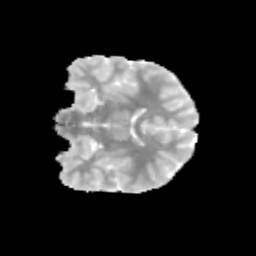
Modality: MD
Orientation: coronal
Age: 10
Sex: male
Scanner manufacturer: siemens
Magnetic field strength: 3 T
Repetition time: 3.8 s
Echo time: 0.07 s